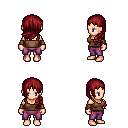
a pixel art fantasy rpg character, female body template, human, light skin, brown pirate shirt, magenta pants, brunette left-swept hairstyle, leather bracers, four views (front, back, left, right), 2x2 character sprite sheet, small pixel art, hard edges, no anti-aliasing